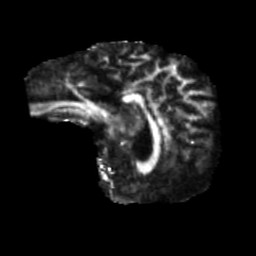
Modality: FA
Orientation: sagittal
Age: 46
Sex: female
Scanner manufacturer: siemens
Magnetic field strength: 3 T
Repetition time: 5.47 s
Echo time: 0.0854 s